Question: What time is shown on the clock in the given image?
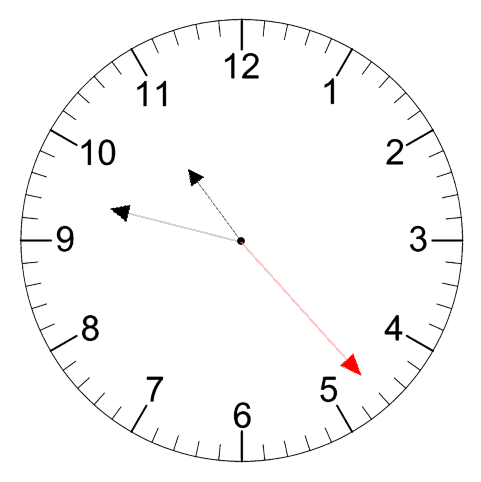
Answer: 10:47:23